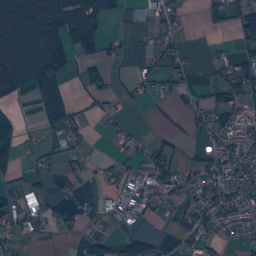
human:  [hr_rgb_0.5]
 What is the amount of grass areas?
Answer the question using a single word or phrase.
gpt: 168

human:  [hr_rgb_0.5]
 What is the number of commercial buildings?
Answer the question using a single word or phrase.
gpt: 61

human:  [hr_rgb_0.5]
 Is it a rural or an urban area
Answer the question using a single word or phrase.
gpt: urban

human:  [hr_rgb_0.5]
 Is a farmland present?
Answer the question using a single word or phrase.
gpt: yes

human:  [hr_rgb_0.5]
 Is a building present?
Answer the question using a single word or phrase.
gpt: yes

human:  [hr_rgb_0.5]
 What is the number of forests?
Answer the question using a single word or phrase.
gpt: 161

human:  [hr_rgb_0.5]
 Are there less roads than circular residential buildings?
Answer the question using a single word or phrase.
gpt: no

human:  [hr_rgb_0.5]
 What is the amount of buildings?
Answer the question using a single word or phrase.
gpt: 1452

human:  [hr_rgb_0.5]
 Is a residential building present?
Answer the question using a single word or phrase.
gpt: yes

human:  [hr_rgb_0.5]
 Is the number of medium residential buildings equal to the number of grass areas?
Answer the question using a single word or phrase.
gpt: no

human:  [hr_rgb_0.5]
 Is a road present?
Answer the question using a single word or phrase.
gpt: yes

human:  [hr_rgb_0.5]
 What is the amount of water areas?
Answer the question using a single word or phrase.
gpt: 26

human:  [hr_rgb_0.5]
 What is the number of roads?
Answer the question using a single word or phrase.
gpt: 327

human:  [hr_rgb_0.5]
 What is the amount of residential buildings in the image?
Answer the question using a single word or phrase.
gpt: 1349

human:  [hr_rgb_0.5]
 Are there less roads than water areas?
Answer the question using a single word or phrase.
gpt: no

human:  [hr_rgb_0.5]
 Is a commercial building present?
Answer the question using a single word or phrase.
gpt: yes

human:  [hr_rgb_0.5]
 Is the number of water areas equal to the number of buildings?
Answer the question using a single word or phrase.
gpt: no

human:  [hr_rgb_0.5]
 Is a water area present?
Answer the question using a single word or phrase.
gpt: yes

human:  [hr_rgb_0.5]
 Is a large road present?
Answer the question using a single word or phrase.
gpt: no

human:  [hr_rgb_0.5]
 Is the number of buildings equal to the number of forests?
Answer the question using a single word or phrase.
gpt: no

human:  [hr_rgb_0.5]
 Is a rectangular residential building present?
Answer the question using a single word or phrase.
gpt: yes

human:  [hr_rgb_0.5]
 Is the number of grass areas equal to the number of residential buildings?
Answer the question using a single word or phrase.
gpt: no

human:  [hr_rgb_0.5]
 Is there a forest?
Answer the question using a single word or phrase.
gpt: yes

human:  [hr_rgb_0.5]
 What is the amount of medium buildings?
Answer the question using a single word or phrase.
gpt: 24

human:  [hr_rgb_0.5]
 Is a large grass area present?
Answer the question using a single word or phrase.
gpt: yes

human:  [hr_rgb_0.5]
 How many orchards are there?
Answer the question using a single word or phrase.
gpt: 27

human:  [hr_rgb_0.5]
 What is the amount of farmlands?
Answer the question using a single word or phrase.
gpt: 87

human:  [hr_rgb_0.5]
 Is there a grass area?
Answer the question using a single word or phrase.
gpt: yes

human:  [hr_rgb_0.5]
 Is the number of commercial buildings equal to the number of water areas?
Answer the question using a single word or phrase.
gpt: no

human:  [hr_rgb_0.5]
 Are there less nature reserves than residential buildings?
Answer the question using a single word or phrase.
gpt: yes

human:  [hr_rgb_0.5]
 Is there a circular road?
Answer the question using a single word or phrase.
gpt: no

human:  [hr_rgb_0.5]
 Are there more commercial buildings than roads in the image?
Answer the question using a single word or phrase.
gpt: no

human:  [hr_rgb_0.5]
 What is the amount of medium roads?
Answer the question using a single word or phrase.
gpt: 0

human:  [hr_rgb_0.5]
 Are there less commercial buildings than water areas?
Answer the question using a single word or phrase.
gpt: no

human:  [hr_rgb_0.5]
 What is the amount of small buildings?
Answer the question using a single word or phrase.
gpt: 1421

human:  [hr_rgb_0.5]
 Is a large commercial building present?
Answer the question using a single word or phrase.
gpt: yes

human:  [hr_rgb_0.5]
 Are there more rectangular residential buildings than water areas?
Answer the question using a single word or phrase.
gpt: yes

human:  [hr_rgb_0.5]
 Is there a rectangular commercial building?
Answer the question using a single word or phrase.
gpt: yes

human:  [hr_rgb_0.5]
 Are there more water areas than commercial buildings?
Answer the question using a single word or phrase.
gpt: no

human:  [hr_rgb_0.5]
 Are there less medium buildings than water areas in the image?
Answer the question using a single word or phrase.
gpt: yes

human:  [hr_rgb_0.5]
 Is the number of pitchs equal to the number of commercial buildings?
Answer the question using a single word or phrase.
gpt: no

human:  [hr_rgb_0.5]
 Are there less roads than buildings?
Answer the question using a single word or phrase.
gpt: yes

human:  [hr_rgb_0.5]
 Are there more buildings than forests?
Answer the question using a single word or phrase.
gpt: yes

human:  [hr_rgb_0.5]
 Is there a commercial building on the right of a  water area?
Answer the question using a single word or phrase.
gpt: yes

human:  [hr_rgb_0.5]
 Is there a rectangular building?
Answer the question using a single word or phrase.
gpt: yes

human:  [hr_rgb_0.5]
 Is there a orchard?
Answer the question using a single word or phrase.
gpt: yes

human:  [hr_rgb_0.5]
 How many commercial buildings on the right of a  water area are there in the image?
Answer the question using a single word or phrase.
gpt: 58

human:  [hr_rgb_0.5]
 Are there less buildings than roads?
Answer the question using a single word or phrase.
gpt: no

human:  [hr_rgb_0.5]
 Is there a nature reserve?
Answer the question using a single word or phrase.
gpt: yes

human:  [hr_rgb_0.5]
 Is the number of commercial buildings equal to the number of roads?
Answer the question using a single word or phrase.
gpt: no

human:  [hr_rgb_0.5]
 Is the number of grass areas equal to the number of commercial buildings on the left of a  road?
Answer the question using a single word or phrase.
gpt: no

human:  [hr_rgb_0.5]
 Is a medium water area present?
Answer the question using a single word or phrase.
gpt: yes

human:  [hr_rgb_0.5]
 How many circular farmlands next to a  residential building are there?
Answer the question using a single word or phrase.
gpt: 0

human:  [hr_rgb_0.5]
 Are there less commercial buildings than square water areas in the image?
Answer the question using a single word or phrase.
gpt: no

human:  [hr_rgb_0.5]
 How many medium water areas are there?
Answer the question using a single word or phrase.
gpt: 5

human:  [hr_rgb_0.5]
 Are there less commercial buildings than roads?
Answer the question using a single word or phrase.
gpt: yes

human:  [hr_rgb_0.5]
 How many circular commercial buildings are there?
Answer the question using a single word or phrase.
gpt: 0

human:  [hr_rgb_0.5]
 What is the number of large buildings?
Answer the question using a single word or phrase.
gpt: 7

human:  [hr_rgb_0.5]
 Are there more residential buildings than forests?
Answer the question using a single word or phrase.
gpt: yes

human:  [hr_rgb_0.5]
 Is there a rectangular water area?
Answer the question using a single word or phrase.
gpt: yes

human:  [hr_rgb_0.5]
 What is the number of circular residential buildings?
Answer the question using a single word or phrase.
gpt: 2

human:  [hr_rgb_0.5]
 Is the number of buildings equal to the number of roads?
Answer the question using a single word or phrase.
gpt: no

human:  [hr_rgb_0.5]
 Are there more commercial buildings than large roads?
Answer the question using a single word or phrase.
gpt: yes

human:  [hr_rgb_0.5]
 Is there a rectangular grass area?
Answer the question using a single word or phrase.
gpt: yes